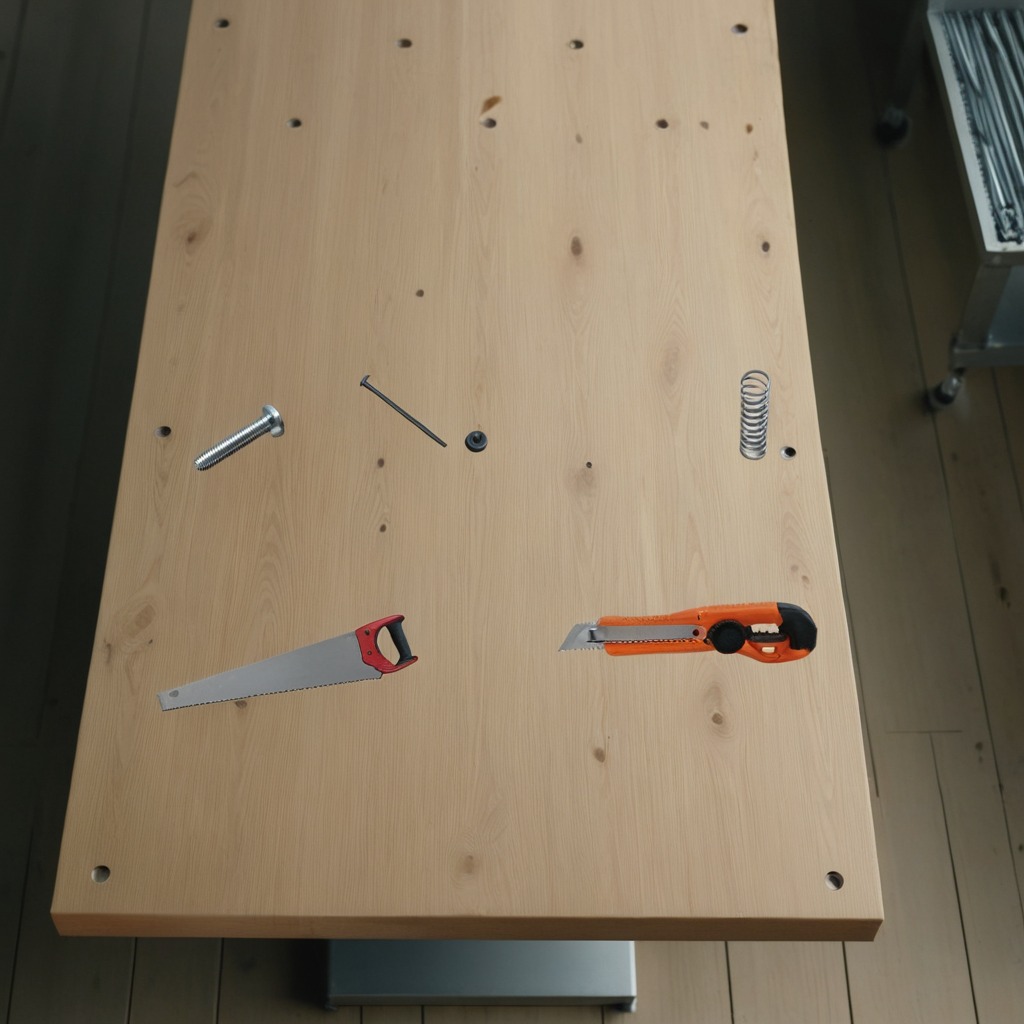
A utility knife, a metal machine screw, an iron nail, a coiled metal spring, and a handheld metal saw are lying on the workbench.